Aerial crown-view tile of a tropical tree (Barro Colorado Island, Panama), acquired 20250616:
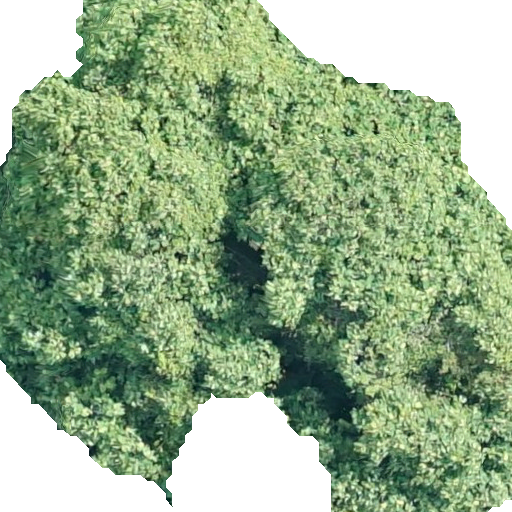
Species: Dipteryx oleifera
GBIF accepted scientific name: Dipteryx oleifera
Crown area: 326.76 m²